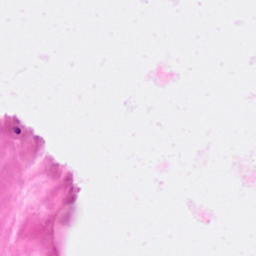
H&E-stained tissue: Breast